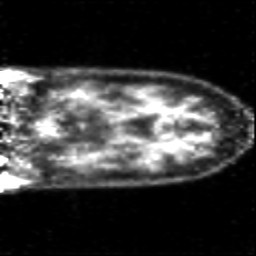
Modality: PET
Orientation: coronal
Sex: male
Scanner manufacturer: siemens